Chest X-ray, AP view. Patient: 35 years old, sex M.
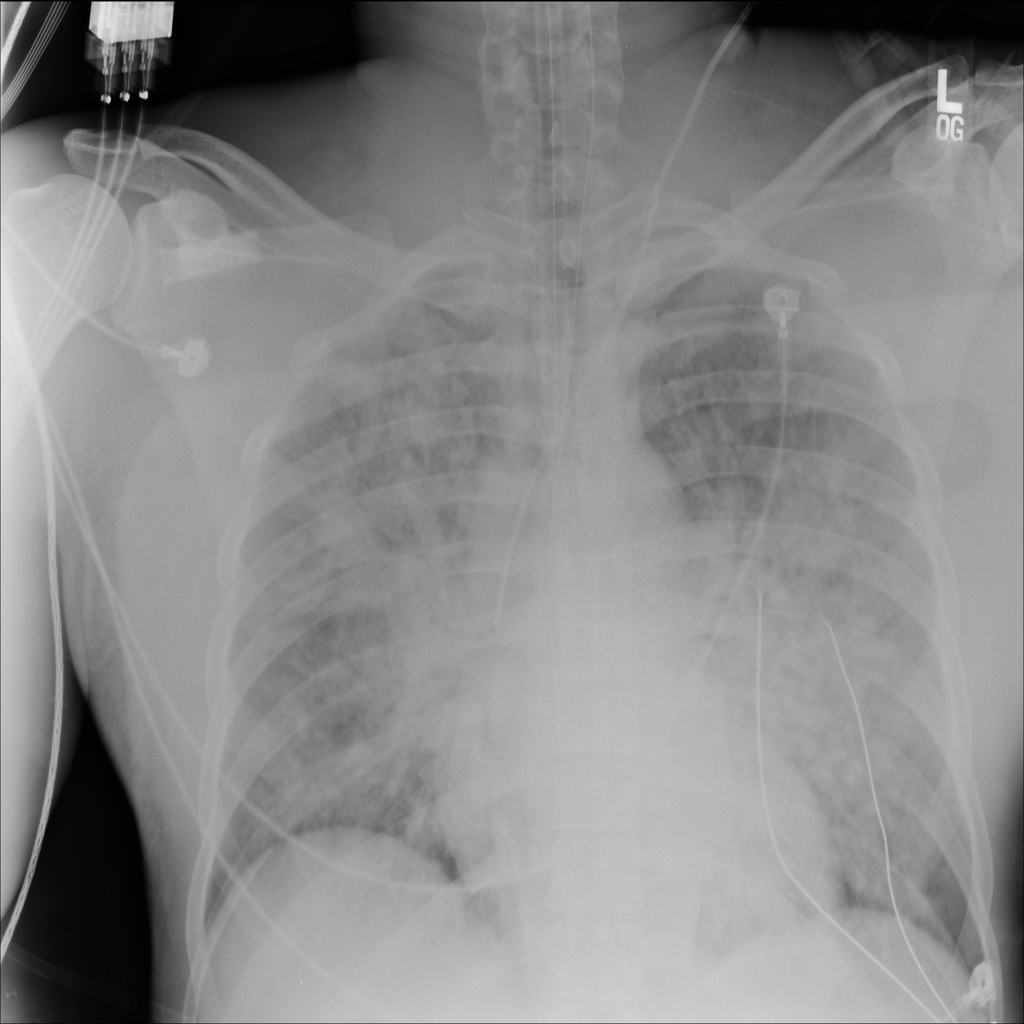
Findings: No Finding